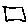
Label: square